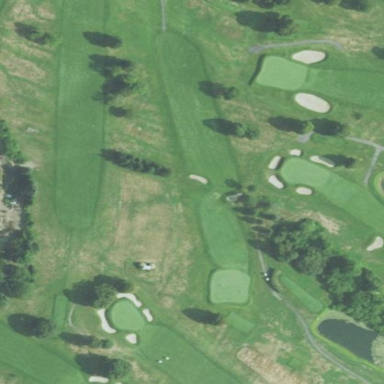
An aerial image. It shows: Grassy area designated as golf fairway.